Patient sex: F
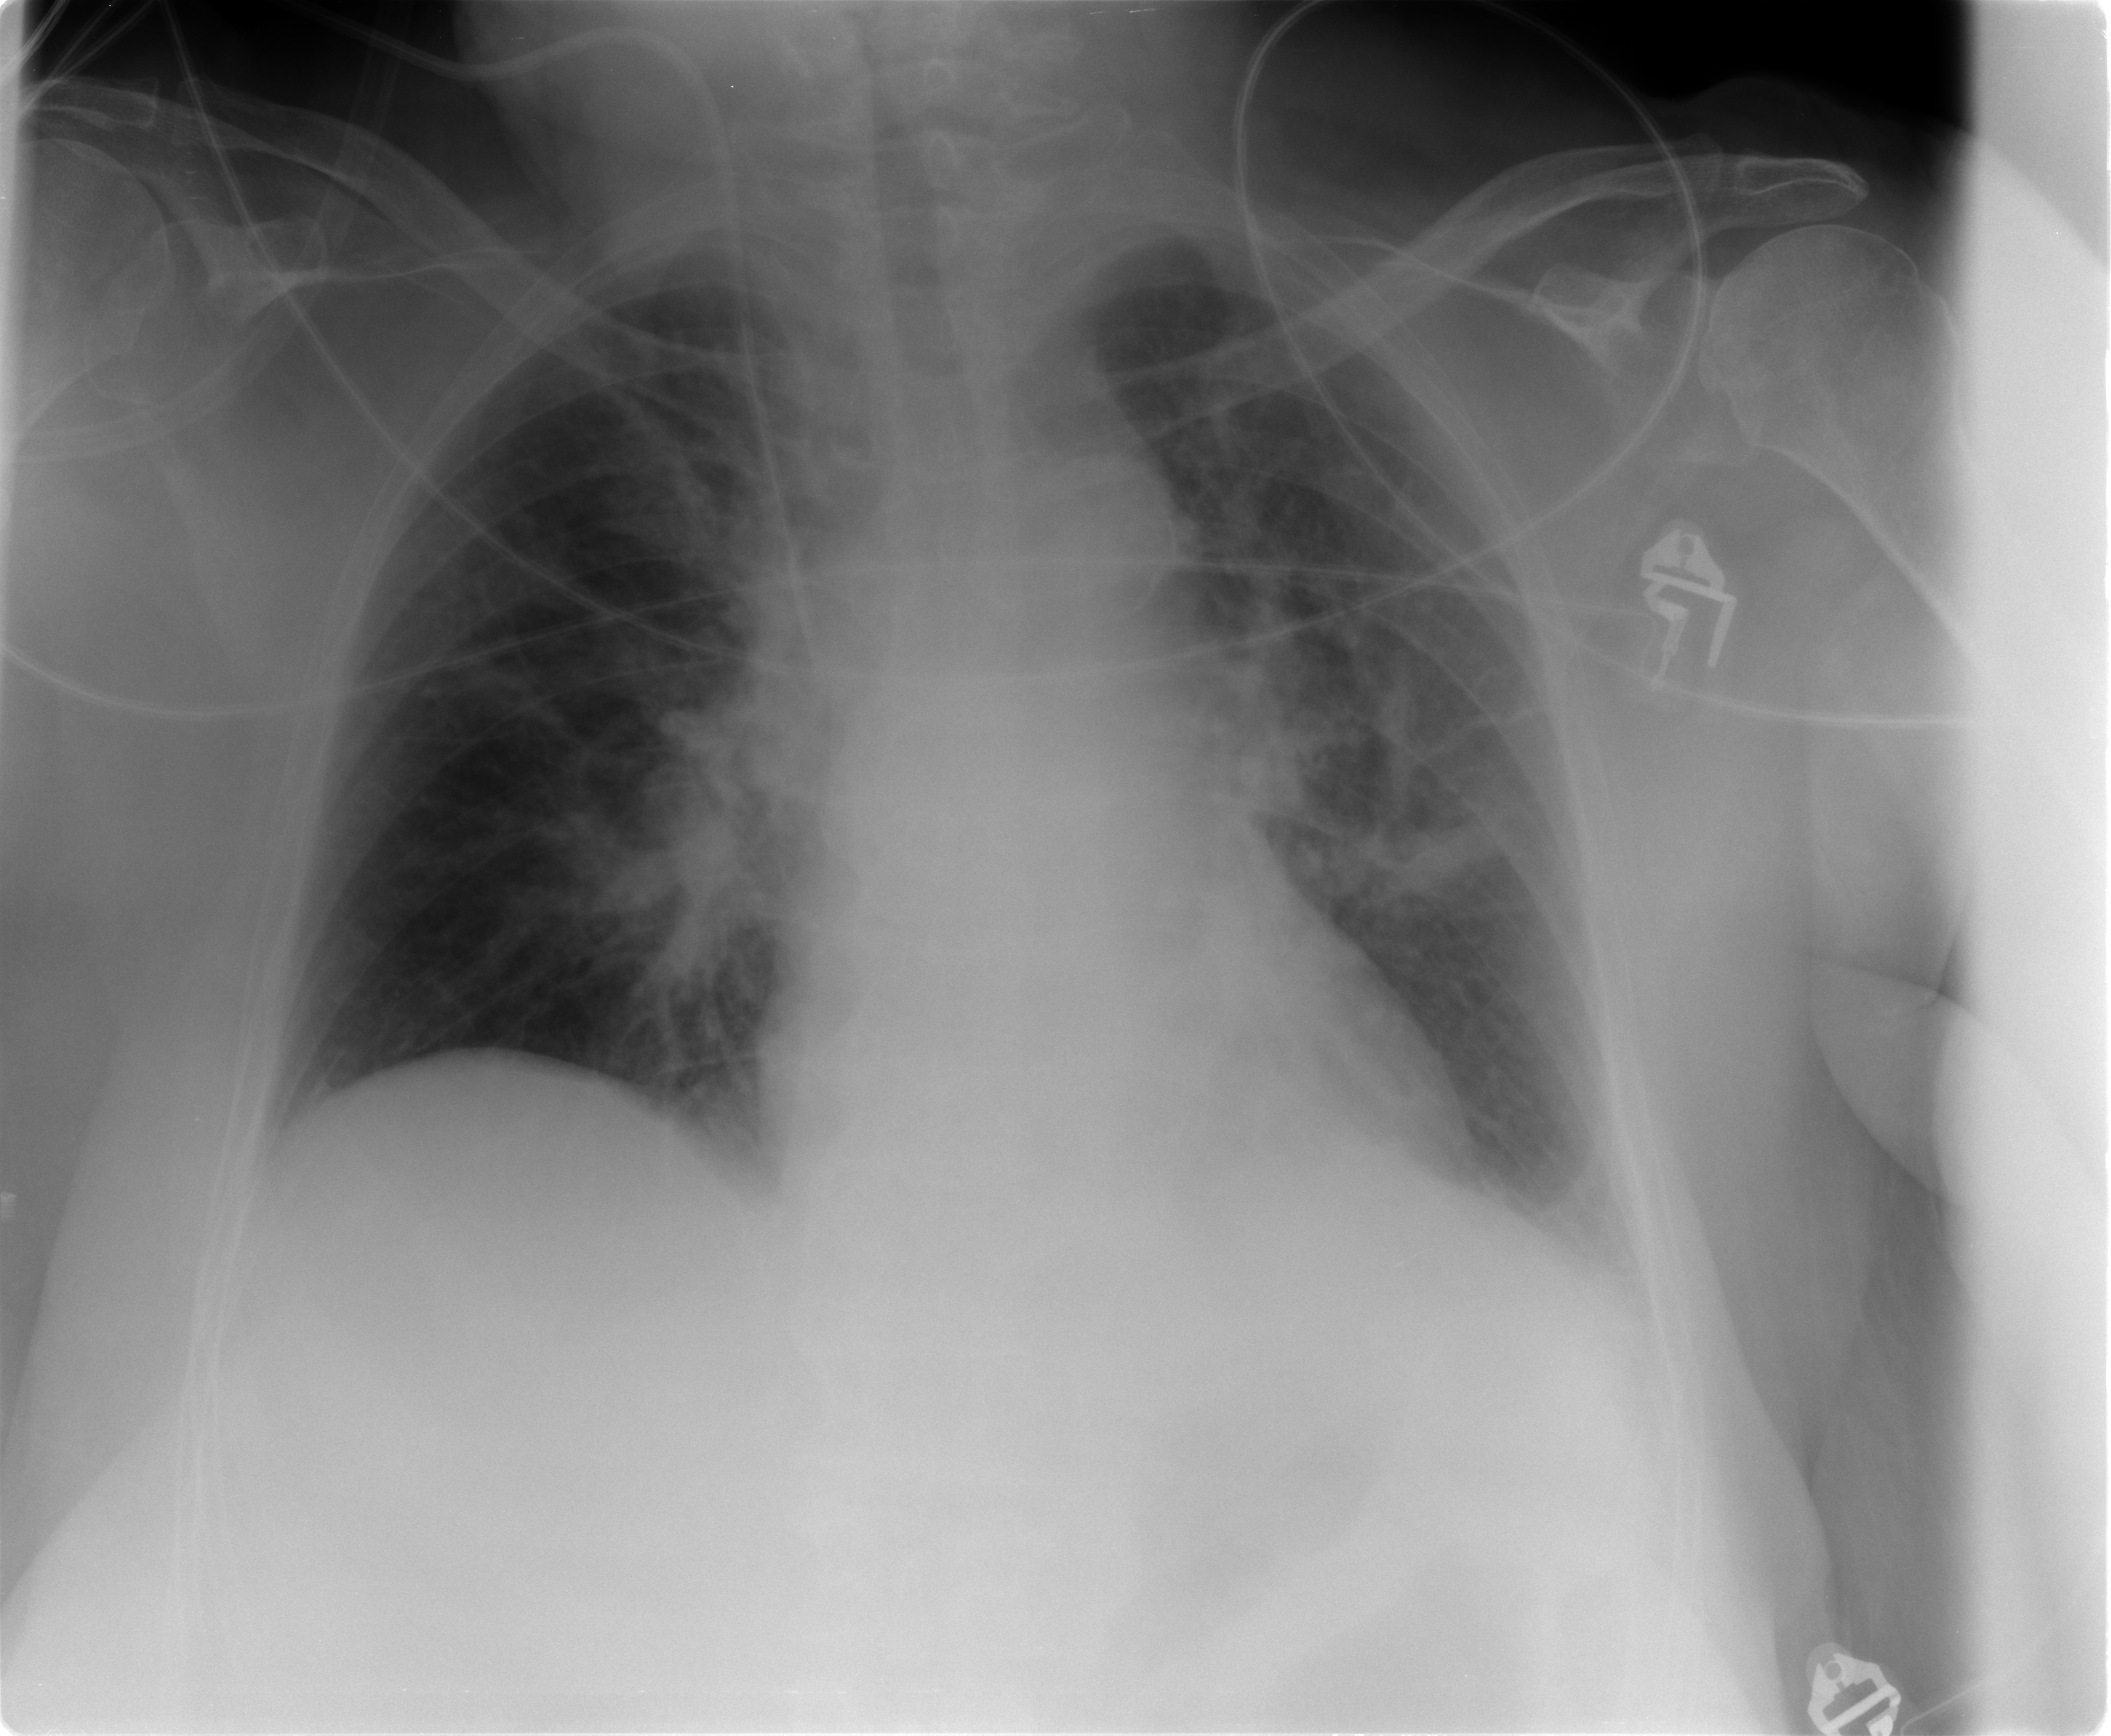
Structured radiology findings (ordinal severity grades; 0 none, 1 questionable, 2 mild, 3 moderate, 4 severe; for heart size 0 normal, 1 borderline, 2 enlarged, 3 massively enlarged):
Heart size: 0
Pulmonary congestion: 2
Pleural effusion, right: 1
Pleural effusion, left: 2
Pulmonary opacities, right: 2
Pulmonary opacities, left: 2
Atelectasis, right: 0
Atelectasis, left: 1